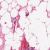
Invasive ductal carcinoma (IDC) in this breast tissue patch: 0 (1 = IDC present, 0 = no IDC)